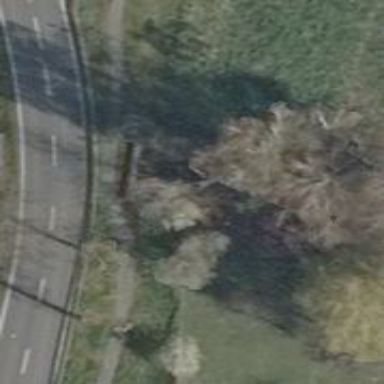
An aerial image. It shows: Culvert tunnel.